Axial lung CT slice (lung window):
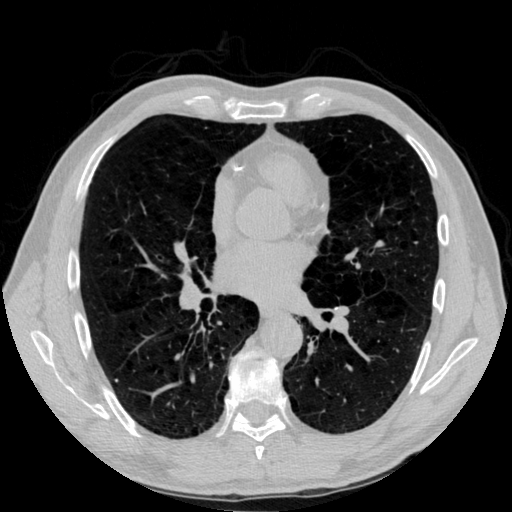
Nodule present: yes
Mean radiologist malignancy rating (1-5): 1